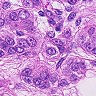
Metastatic tissue present: yes